Field crop: tomato
Growth stage: 2
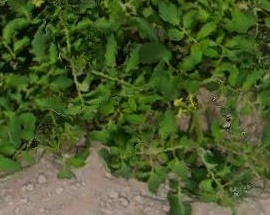
Species: tomato